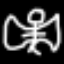
Label: angel